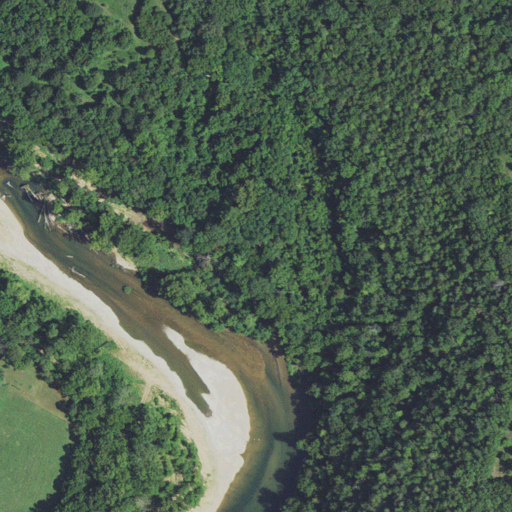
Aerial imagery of valley in Missouri named Pratt Hollow containing deciduous forest, mixed forest, open water, pasture, evergreen forest, open development, herbaceous wetlands, and grassland